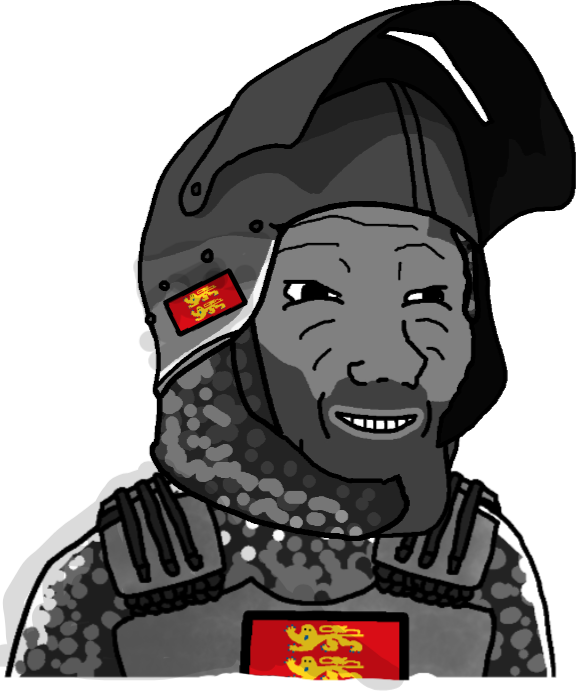
Label: 5_Grey_Chad